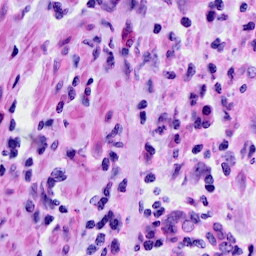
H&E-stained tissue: Cervix